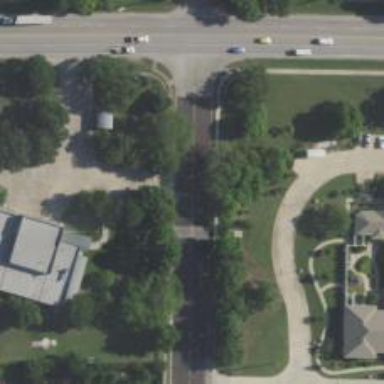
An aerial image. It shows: Residential road with asphalt surface. There is sidewalk on the left side.